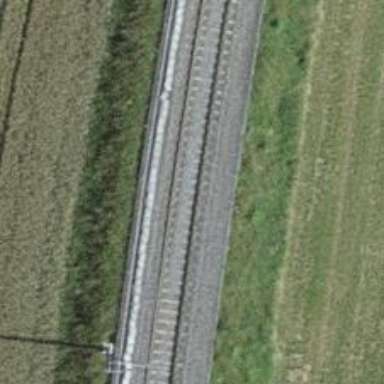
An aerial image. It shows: Single-track railway with electrified contact lines.